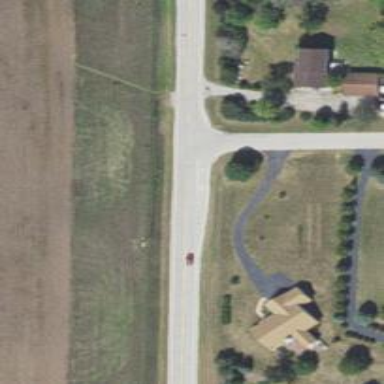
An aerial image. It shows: Driveway.